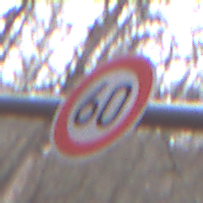
Verkehrszeichen: Geschwindigkeit60
Umgebung: Outdoor, Nature
Tageszeit: Midday
Wetter: Overcast
Licht: Natural
Jahreszeit: Autumn
Kontrast: LowContrast